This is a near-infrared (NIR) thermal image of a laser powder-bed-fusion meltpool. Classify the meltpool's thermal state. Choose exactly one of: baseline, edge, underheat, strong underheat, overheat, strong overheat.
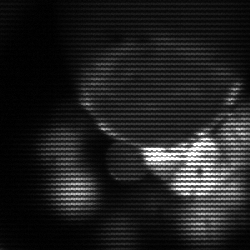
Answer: edge